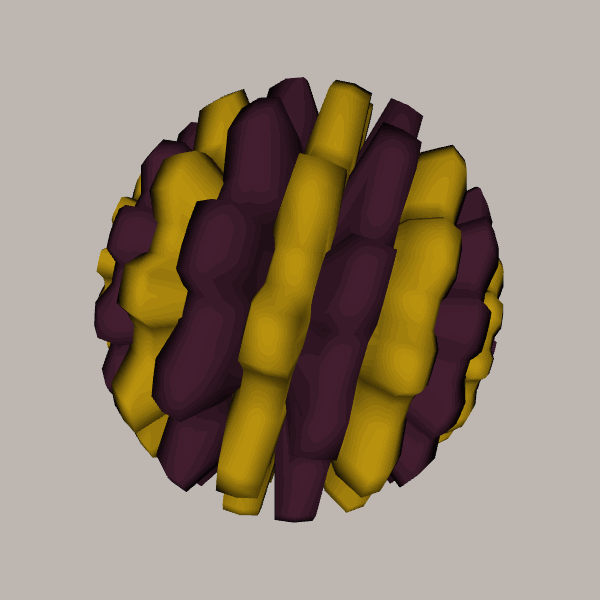
Background: light